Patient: sex F, age 68
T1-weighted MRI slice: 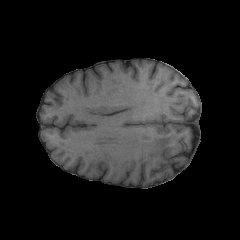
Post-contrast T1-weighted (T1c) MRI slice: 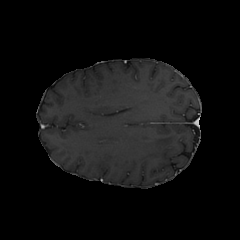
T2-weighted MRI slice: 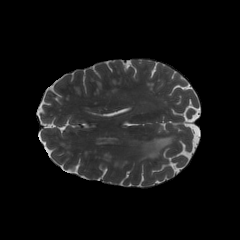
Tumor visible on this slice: yes
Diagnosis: Glioblastoma, IDH-wildtype
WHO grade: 4